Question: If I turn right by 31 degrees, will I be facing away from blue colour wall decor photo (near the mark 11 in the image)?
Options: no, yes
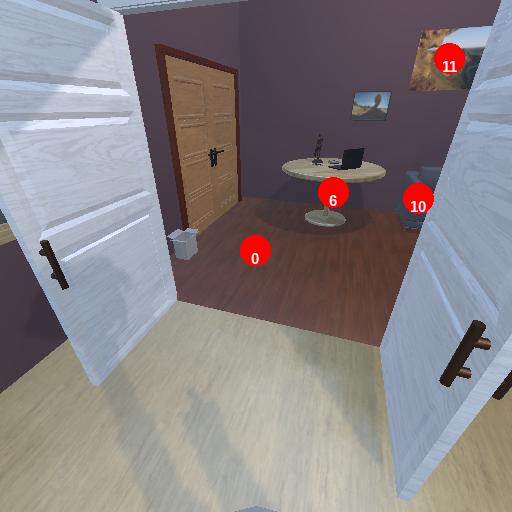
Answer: no